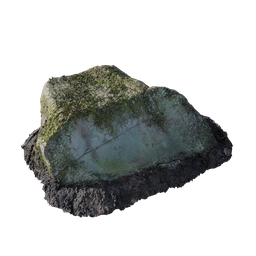
Label: nature